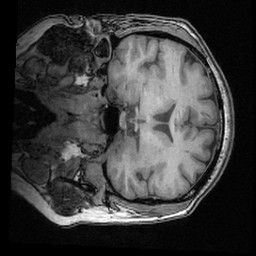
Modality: T1w
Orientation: coronal
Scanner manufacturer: ge
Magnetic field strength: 3 T
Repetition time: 0.008572 s
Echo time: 0.003384 s